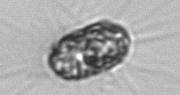
Label: Corethron_hystrix